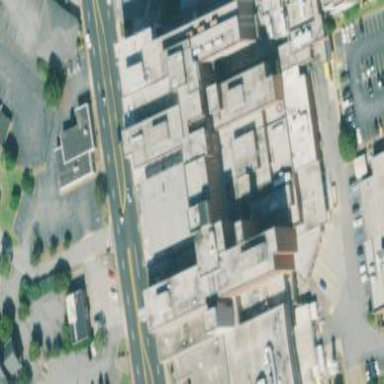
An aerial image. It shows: Hospital building.